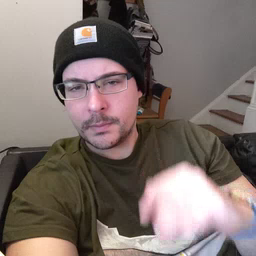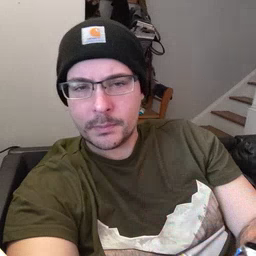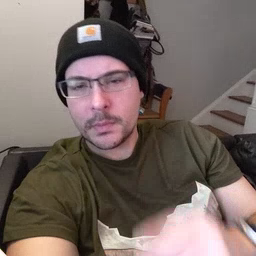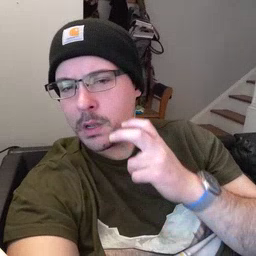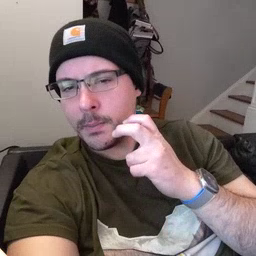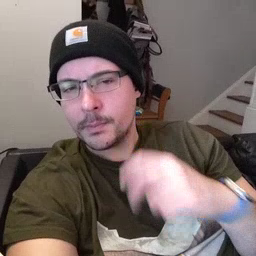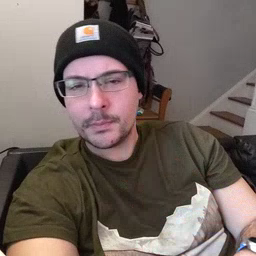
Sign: gum